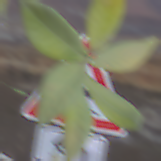
Verkehrszeichen: SchleuderOderRutschgefahr
Zusatzzeichen unten: RichtungsangabeDurchPfeile2
Umgebung: Outdoor, Nature
Tageszeit: Dusk
Wetter: Clear
Licht: Natural
Jahreszeit: NotSpecified
Kontrast: LowContrast